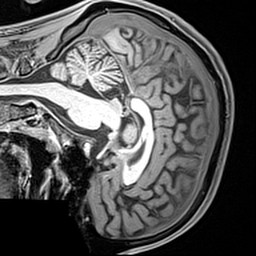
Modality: T1w
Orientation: sagittal
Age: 23
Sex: male
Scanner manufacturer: siemens
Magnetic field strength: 3 T
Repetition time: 2.4 s
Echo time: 0.0022 s